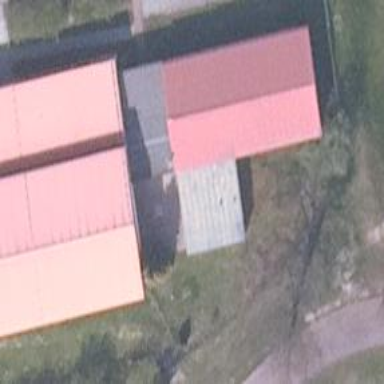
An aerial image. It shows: Building.